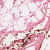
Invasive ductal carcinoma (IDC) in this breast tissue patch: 0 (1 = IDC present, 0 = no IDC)